Interaction volume radius: 10 \u00c5
Interaction volume height: 15 \u00c5
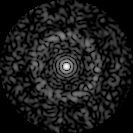
Disorder parameter: 0.8047